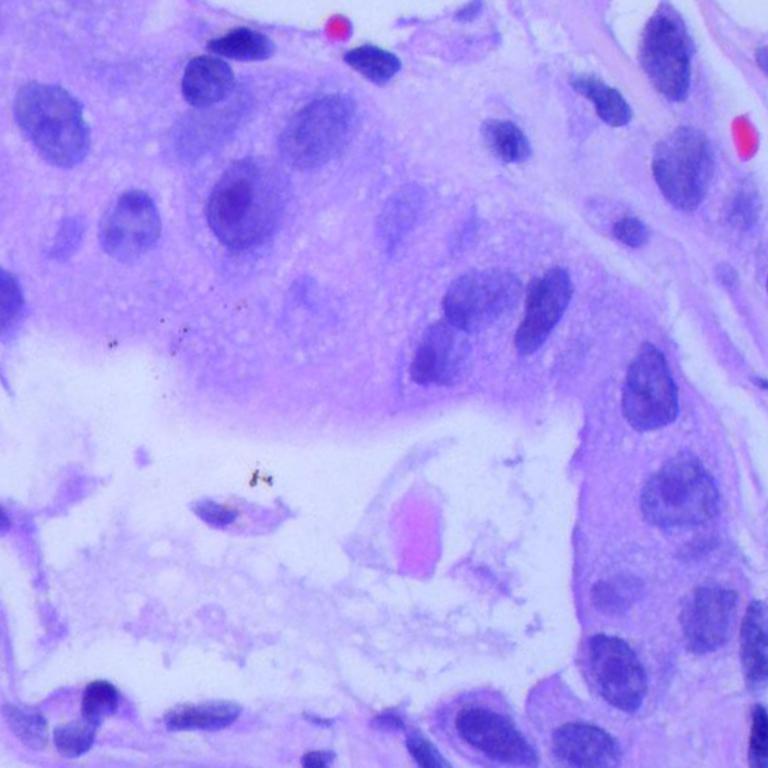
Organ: lung
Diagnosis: adenocarcinomas